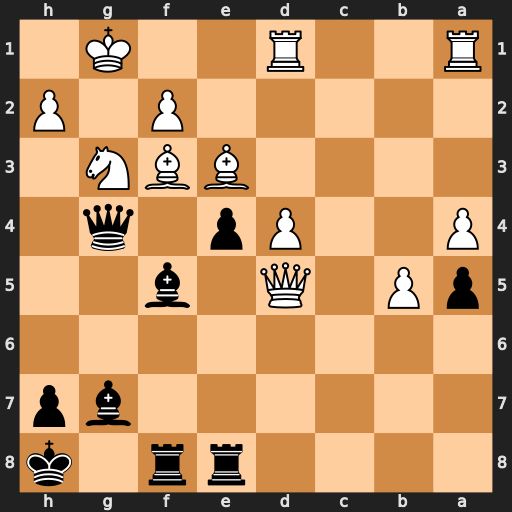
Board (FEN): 4rr1k/6bp/8/pP1Q1b2/P2Pp1q1/4BBN1/5P1P/R2R2K1
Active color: b
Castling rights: -
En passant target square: -
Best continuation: Qxf3 Qxf5 Rxf5